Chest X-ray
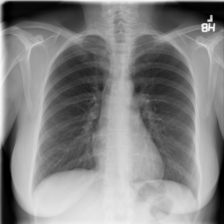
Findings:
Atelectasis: negative
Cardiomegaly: negative
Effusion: negative
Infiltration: negative
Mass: negative
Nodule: negative
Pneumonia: negative
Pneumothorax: negative
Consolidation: negative
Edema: negative
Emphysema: negative
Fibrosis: negative
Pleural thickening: negative
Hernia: negative